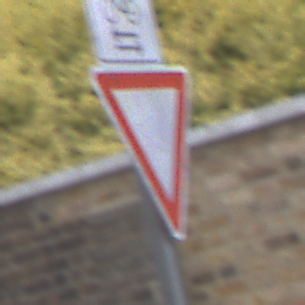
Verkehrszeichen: VorfahrtGewaehren
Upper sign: RichtungsangabeDurchPfeile9
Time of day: MorningAfternoon
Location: Outdoor (Urban)
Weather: Overcast
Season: NotSpecified
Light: Natural